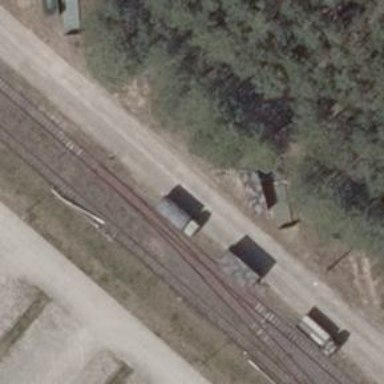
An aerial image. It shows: Disused railway spur.